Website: home-depot
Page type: delivery-shipping
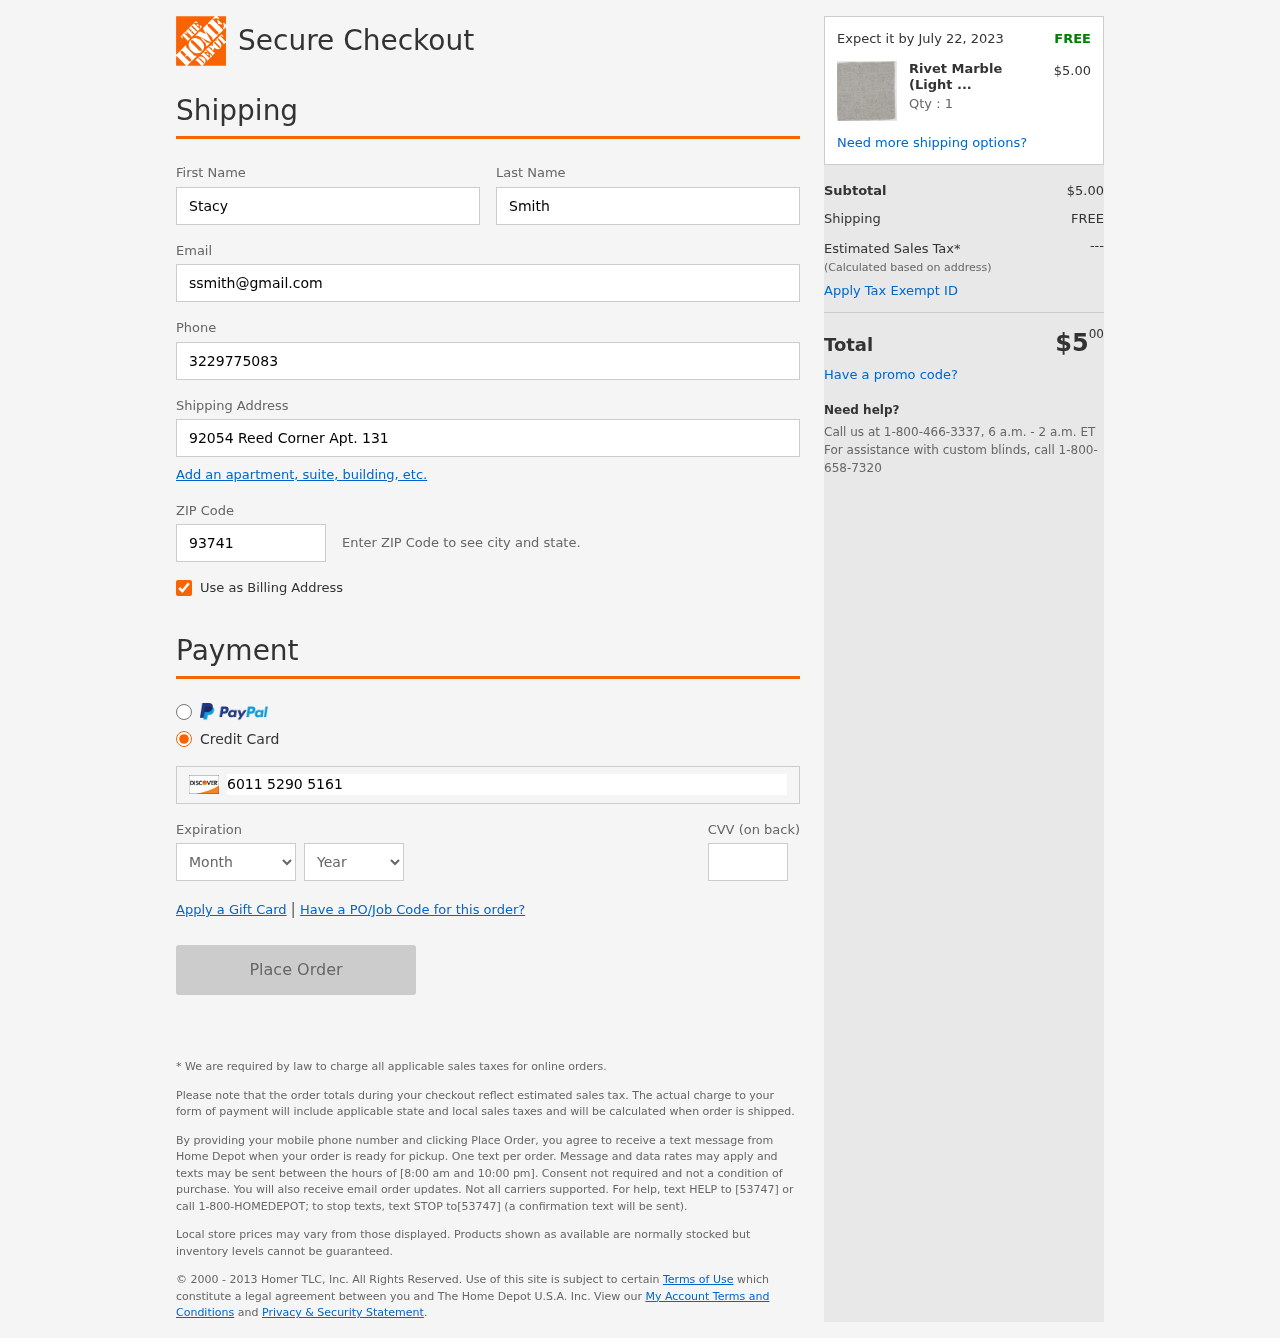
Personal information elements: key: PII_CARD_CVV
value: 965
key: PII_CARD_EXPIRY_MONTH
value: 05
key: PII_CARD_EXPIRY_YEAR
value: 27
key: PII_CARD_NUMBER
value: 6011 5290 5161 0154
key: PII_EMAIL
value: ssmith@gmail.com
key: PII_FIRSTNAME
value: Stacy
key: PII_LASTNAME
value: Smith
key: PII_PHONE
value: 3229775083
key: PII_POSTCODE
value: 93741
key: PII_STREET
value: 92054 Reed Corner Apt. 131
Product elements: key: PRODUCT1_NAME
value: Rivet Marble (Light Grey) Swatch, Rivet
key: PRODUCT1_PRICE
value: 5
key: PRODUCT1_QUANTITY
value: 1
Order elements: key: ORDER_DELIVERY_DATE
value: Expect it by July 22, 2023
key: ORDER_SUBTOTAL
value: $5.00
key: ORDER_SHIPPING_COST
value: FREE
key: ORDER_TOTAL
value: $500